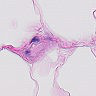
Metastatic tissue present: no